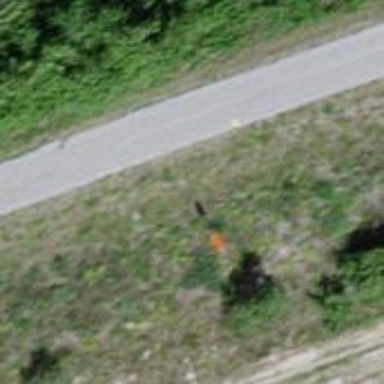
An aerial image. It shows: Pole with roofed pipeline marker.